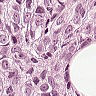
Metastatic tissue present: yes